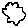
Label: cloud